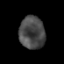
Tissue: prostate
Cell type: T cells
Senescence score: 0.3528
Nuclear area (px): 816
Mean DAPI intensity: 73.135